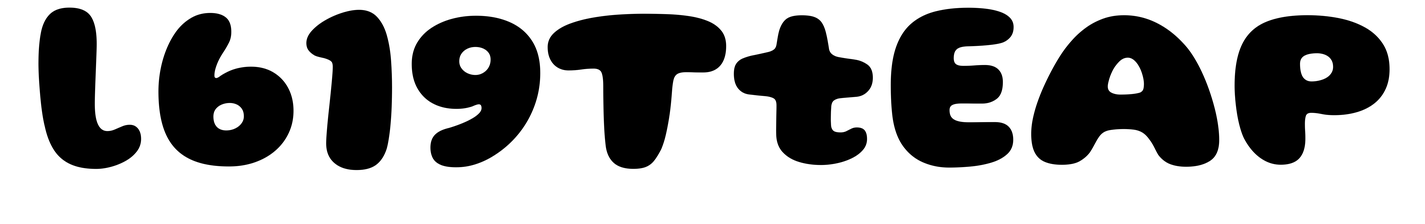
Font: Gluten_ExtraBold